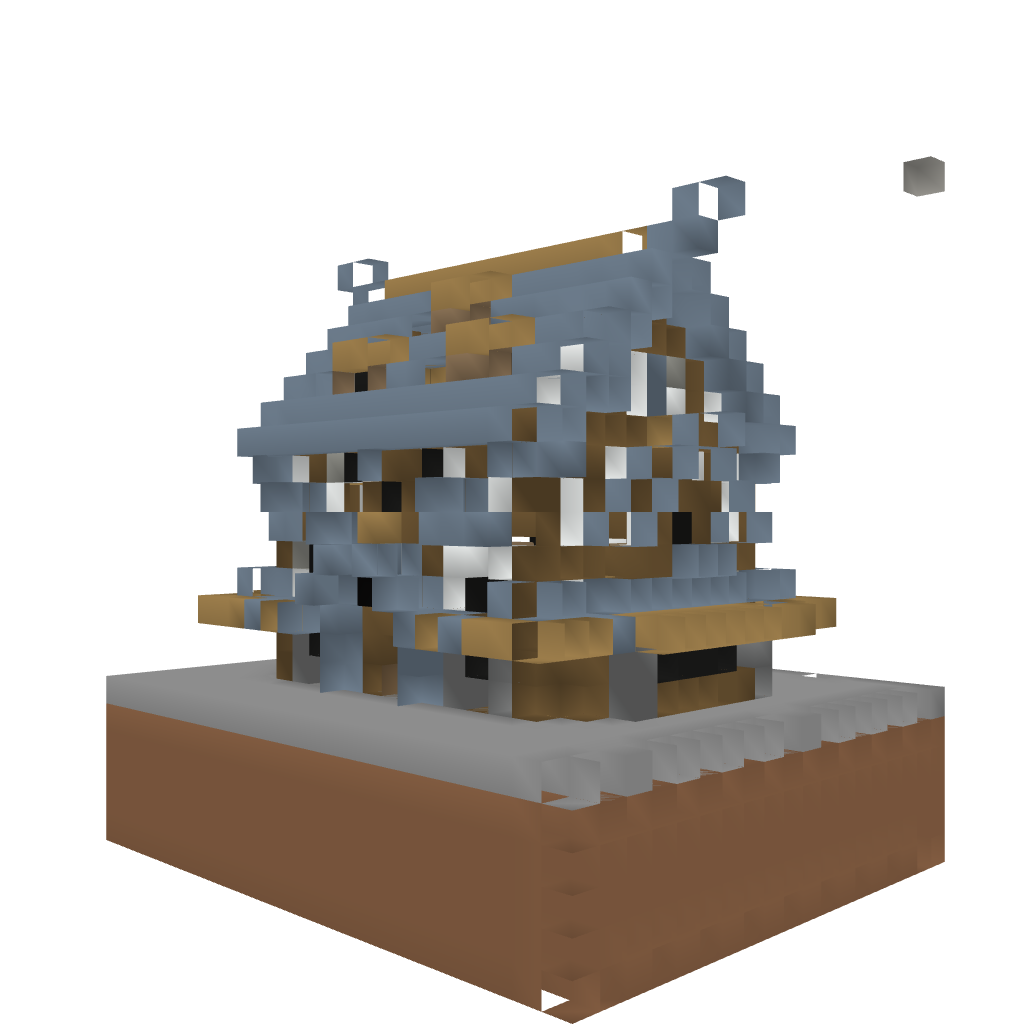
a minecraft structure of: Medieval Store